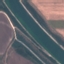
Land use / land cover: River